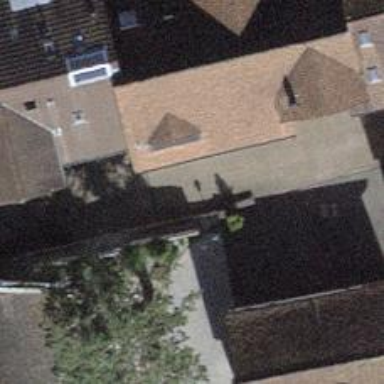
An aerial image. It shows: Alley made of paving stones.